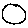
Label: circle